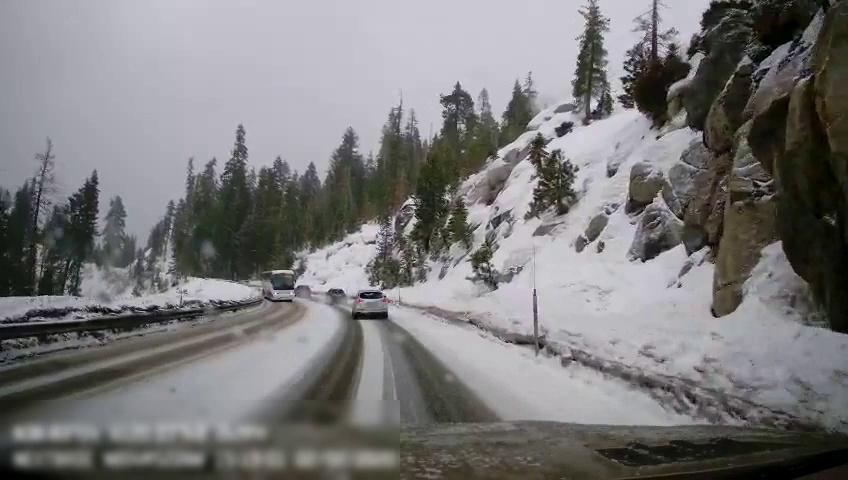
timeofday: Day
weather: Snowy
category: Drivable Space
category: Vehicles | Bus
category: Vehicles | Car
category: Vehicles | Car
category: Vehicles | Car